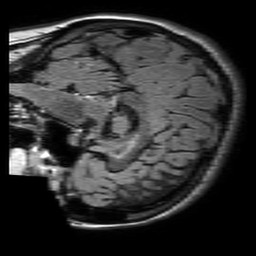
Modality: FLAIR
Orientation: sagittal
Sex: female
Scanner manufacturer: philips
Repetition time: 11 s
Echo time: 0.125 s